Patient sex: F
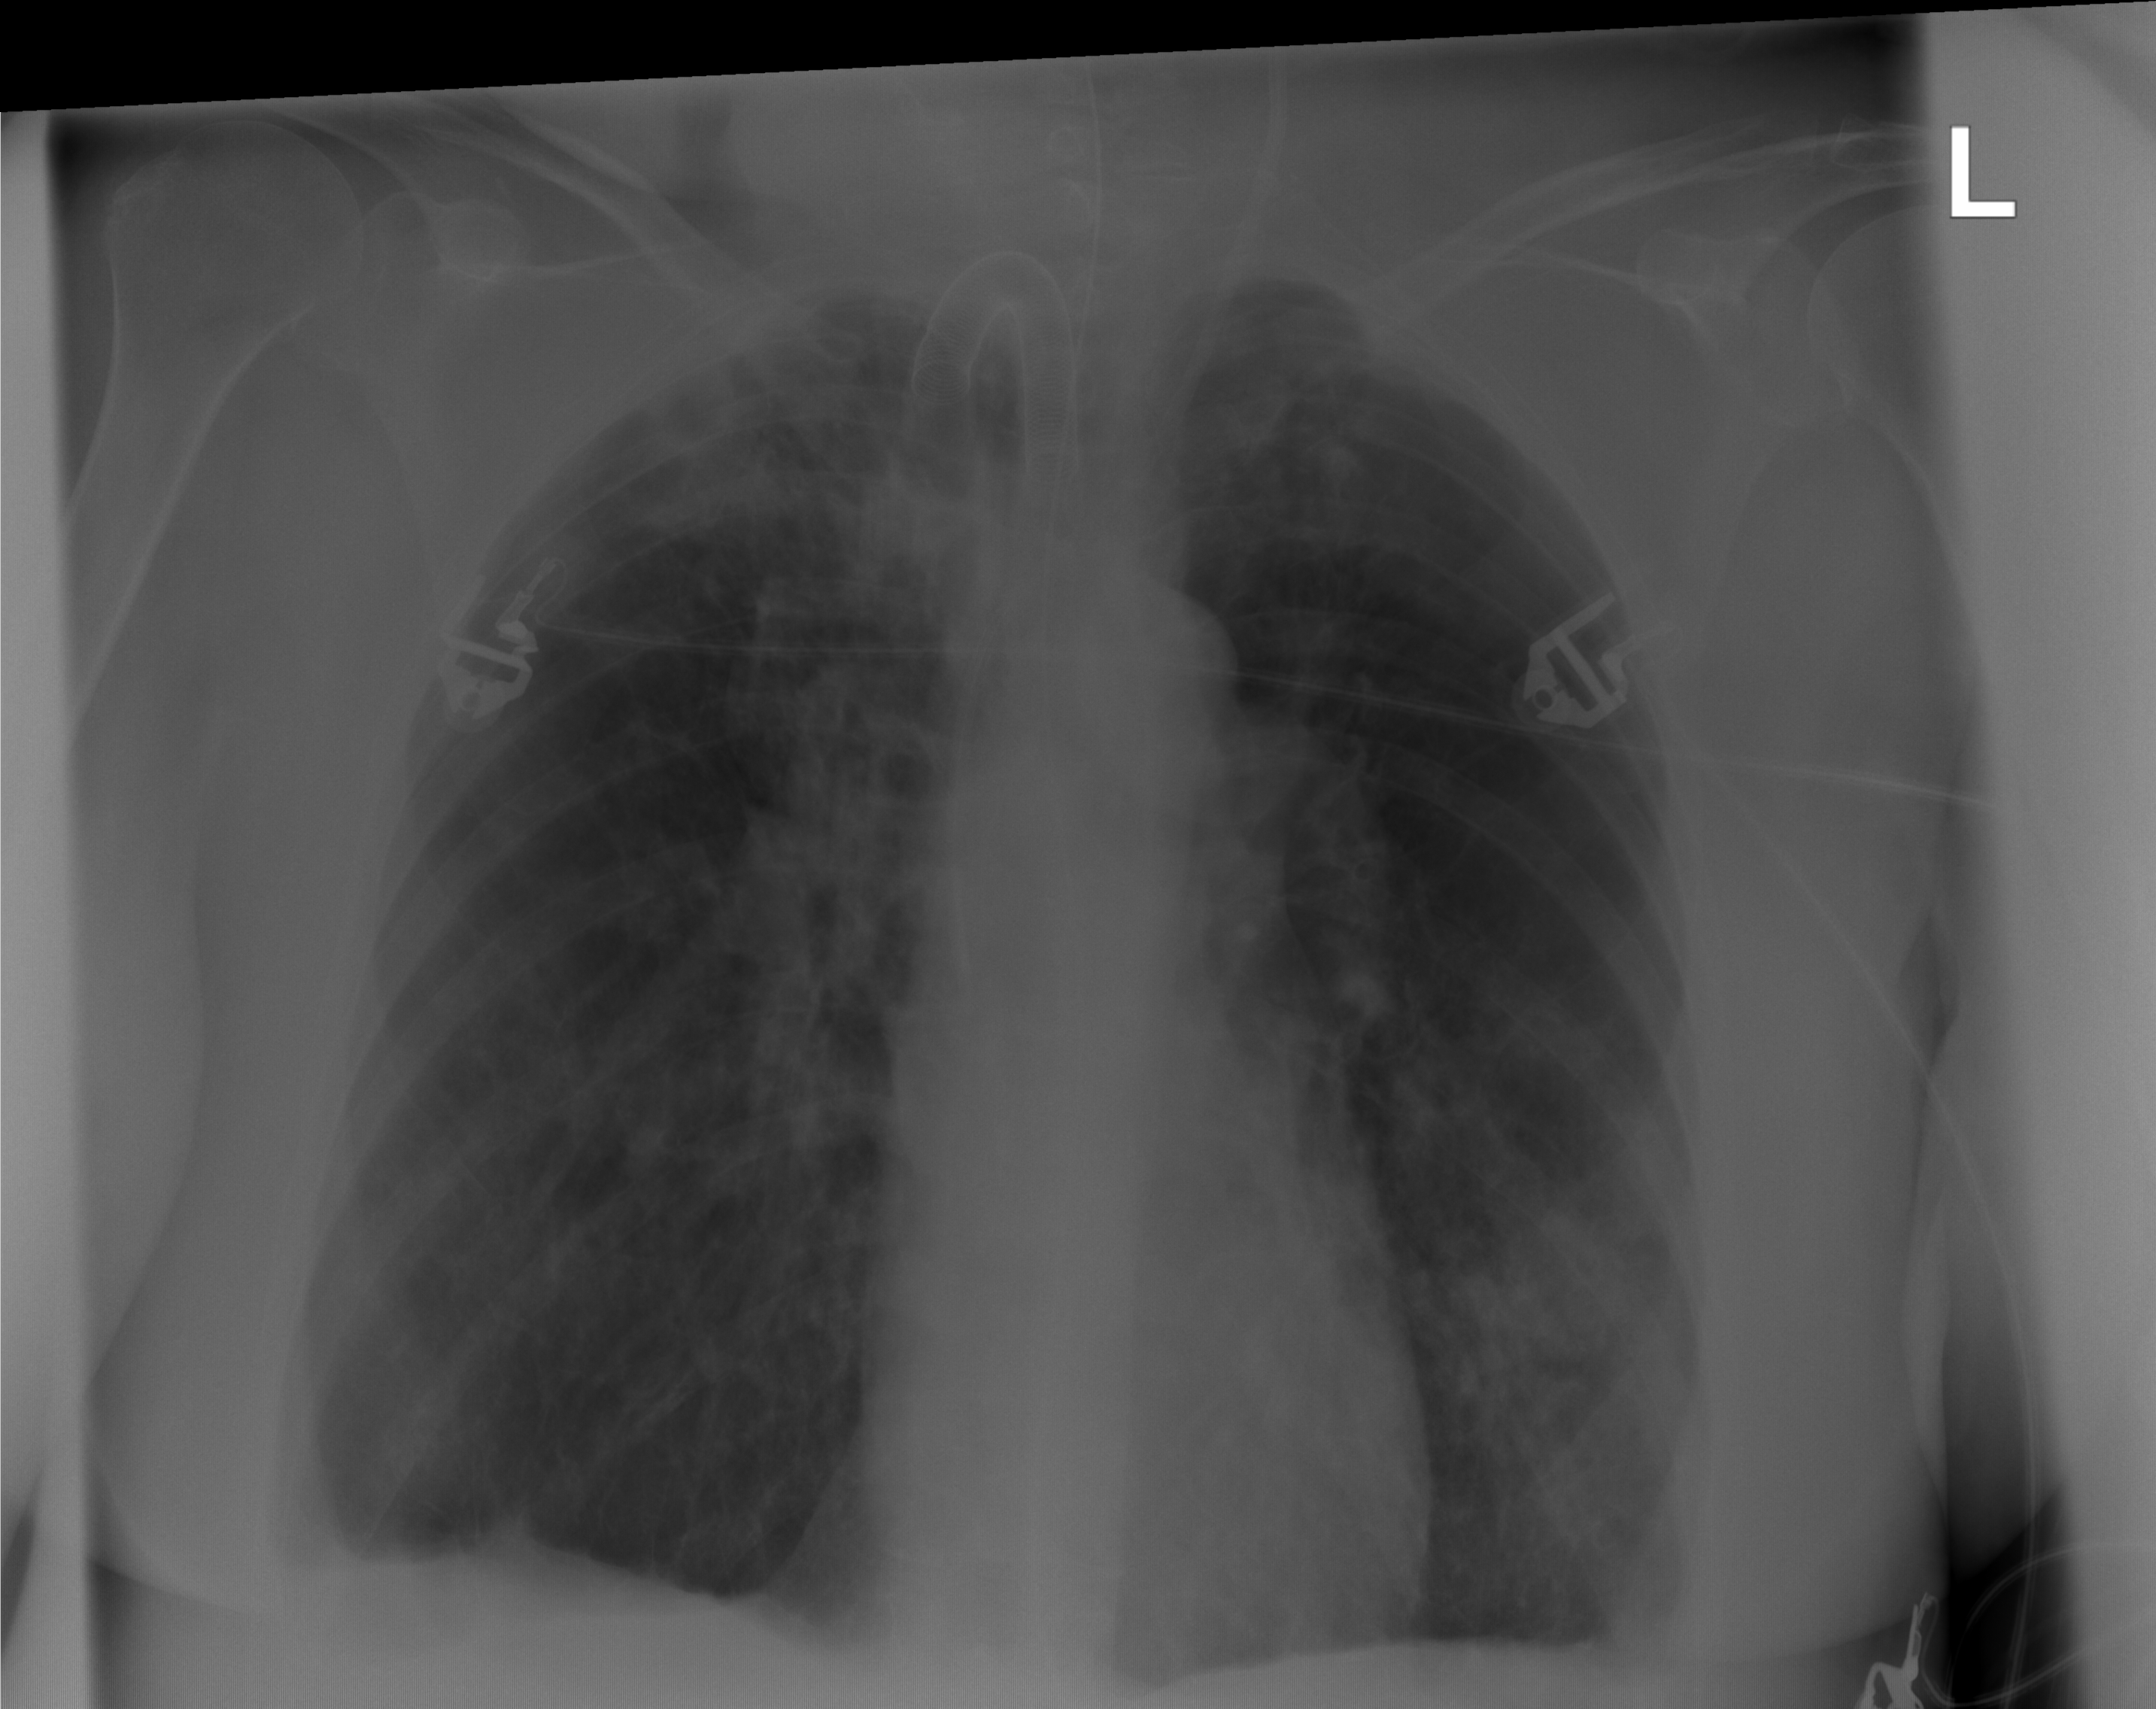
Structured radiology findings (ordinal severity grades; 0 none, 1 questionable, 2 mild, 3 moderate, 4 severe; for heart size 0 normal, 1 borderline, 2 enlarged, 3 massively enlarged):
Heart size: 0
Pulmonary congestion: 0
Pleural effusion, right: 0
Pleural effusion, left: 0
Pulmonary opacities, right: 2
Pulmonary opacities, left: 2
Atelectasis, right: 0
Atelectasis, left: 0